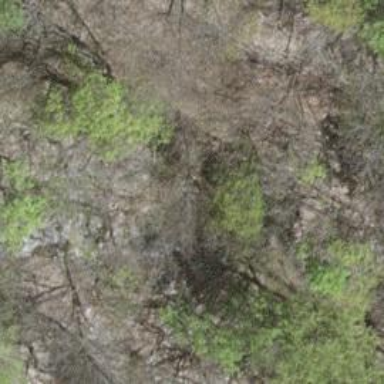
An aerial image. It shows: Natural cliff.